Question: Please have look at the attached image i have created. I have done this diagram on my own by the information got from the internet. The diagram tells out stucture of multithreaded desktop application in C# .NET. if any one can suggest any changes that would be really gratful. I have to give a presentation on this topic tommorow :) also if you know any related documets about this topic with some diagramatic representation, that would be really helpful for me.
Looking forward to get some reply soon.

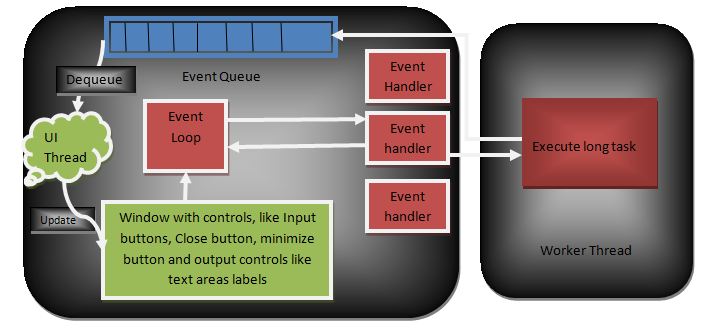
Answer: Looks good to me, but because the workerthread appears isolated, It looks quite circular.